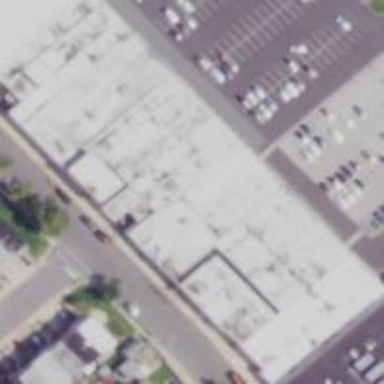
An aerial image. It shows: Retail building.